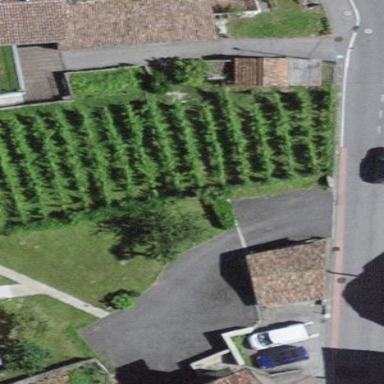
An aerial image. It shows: Vineyard growing grapes.